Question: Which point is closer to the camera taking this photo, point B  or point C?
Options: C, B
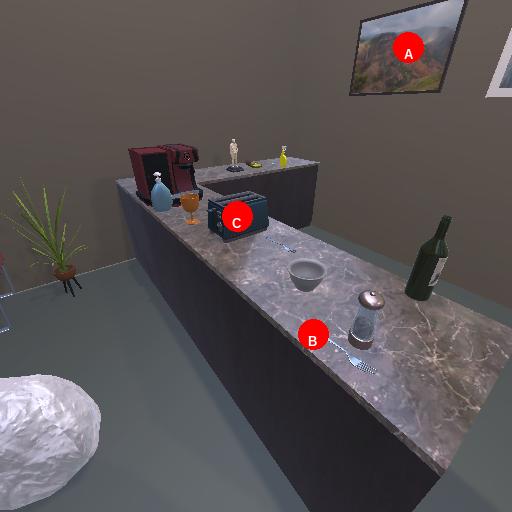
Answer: C